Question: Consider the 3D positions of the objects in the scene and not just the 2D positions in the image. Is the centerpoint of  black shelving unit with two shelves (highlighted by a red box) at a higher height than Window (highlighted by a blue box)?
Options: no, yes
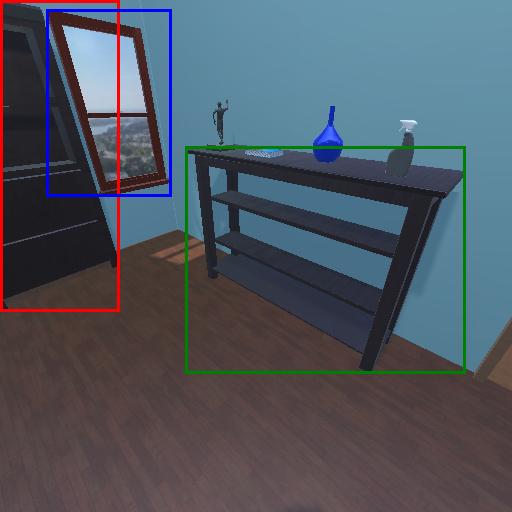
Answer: no